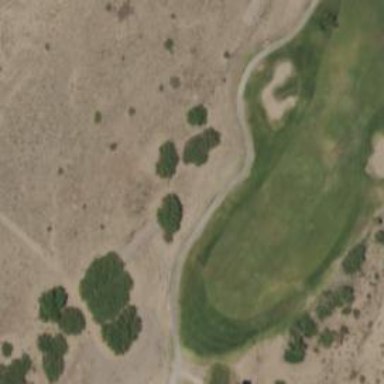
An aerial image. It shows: Path designated for golf carts.